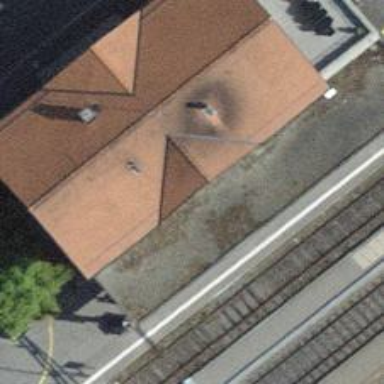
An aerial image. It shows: Railway station.